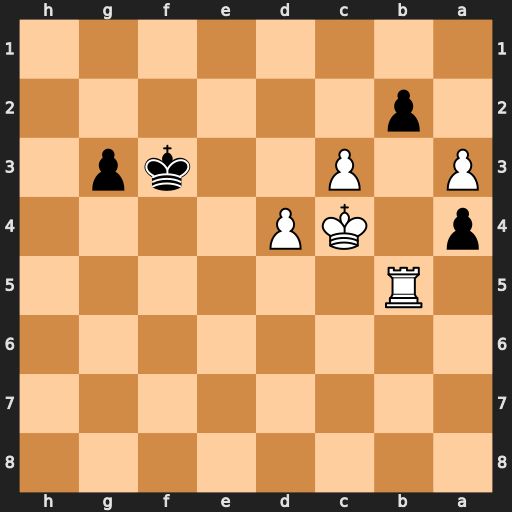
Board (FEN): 8/8/8/1R6/p1KP4/P1P2kp1/1p6/8
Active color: b
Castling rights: -
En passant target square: -
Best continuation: g2 Rxb2 g1=Q